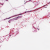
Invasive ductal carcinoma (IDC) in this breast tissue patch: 0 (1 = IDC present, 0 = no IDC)